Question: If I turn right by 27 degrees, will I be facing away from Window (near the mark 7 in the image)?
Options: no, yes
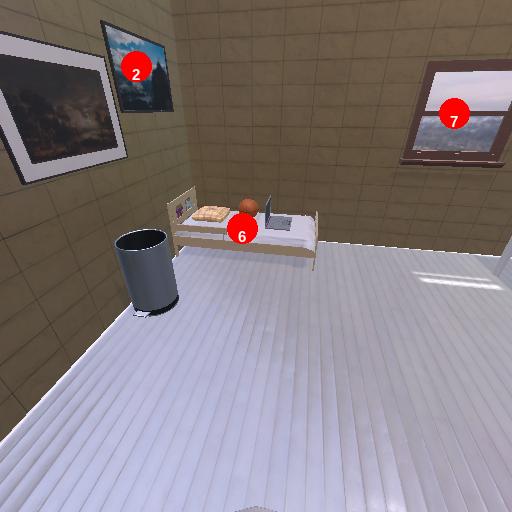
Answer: no